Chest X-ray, PA view. Patient: 44 years old, sex F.
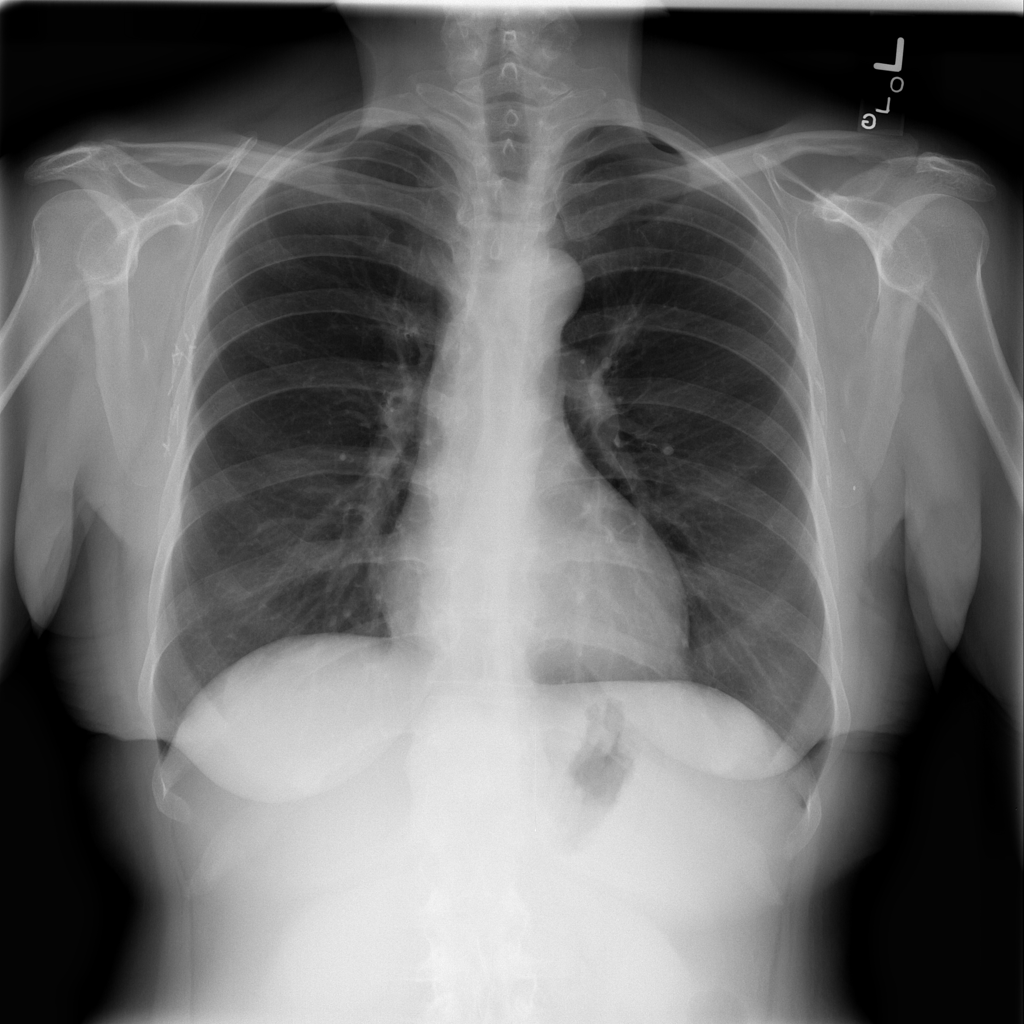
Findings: No Finding